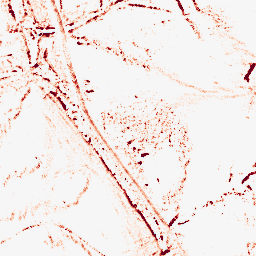
Category: morphological
Decomposition family: morphological_diamond
Decomposition parameters: operation: opening
radius: 3
Upsampling method: bicubic
Upsampling parameters: scale: 8
Upsampling scale: 8